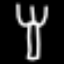
Label: fork